Question: Can you point out what is wrong in following query?
(Please copy and paste URL)
<URL>
I am getting

My Instant data is 970 and total is 1257 ie
Same problem for . It is 134
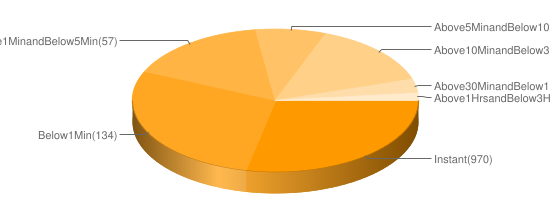
Answer: As <URL> says:
> However, when using text format data, , so you will need to
use text format with custom scaling to
display slices greater than 100
properly (use the chds parameter with
min/max values of
chds=0,max-slice-size).
And <URL> is your chart with chds parameters.